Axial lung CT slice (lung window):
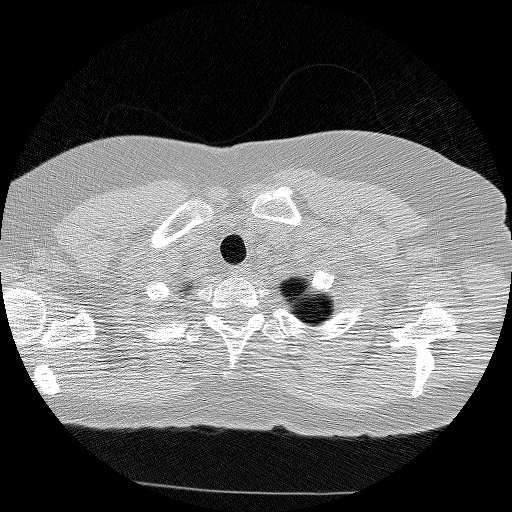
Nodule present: no